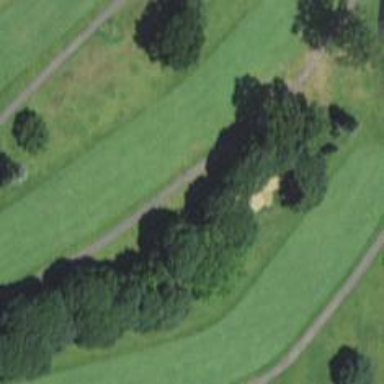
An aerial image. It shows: Golf fairway surrounded by grass.